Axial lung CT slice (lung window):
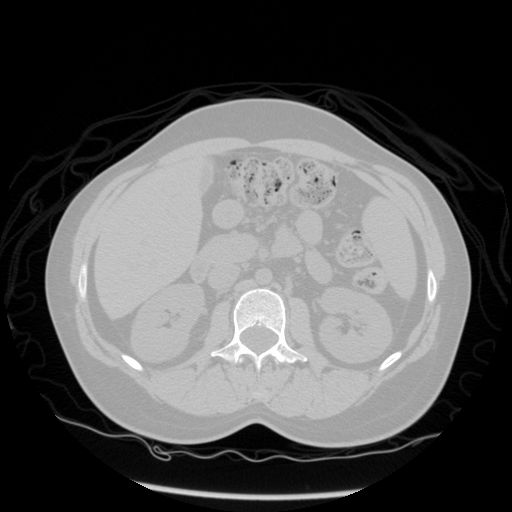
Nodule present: no